Question: I'm getting a problem. I'm using Ubuntu and all my files are located in '/var/www'. It contains the following folder:
'''
fatfree:contains the fat free framwork
F3Apps: contains index.php, .htaccess(contents shown below)
'''
The content of the index.php is
'''
<?php
require '../fatfree/lib/base.php';
F3::route('GET /',function()
{
echo "root entered";
});
F3::route('GET /about',function()
{
echo "about entered";
});
F3::run();
?>
'''
When I'm setting the URL as <URL>, it is ok, i.e. it is echoing
'''
root entered
'''
However when I'm setting the URL as <URL>, I'm getting the following:

The .htaccess contents is shown below(The .htaccess is in the file F3Apps):
'''
# Enable rewrite engine and route requests to framework
RewriteEngine On
RewriteBase /F3Apps
RewriteCond %{REQUEST_FILENAME} !-l
RewriteCond %{REQUEST_FILENAME} !-f
RewriteCond %{REQUEST_FILENAME} !-d
RewriteRule .* index.php [L,QSA]
# Disable ETags
<IfModule mod_header.c>
Header Unset ETag
FileETag none
</IfModule>
# Default expires header if none specified (stay in browser cache for 7 days)
<IfModule mod_expires.c>
ExpiresActive On
ExpiresDefault A604800
</IfModule>
DocumentRoot "/var/www/html"
<Directory "/var/www/html">
Options -Indexes FollowSymLinks Includes
AllowOverride All
Order allow,deny
Allow from All
</Directory>
'''
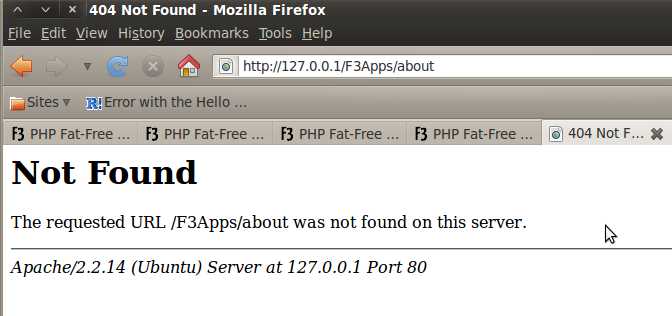
Answer: Check your .htaccess, problem is there. Or post it's content for us :)